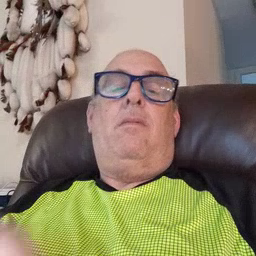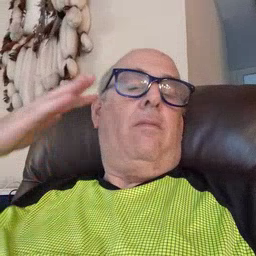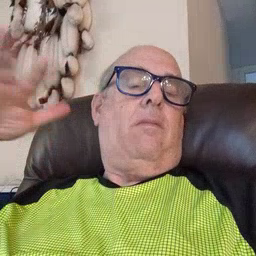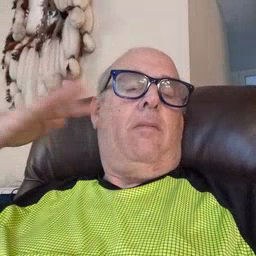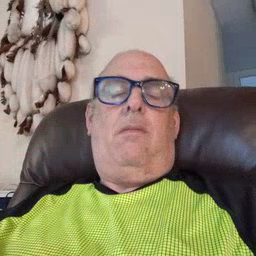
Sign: noisy